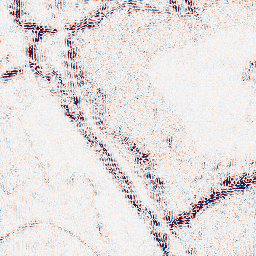
Category: wavelet
Decomposition family: wavelet_dwt
Decomposition parameters: wavelet: db4
level: 2
Upsampling method: fft_zeropad
Upsampling parameters: scale: 8
Upsampling scale: 8